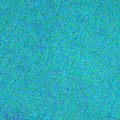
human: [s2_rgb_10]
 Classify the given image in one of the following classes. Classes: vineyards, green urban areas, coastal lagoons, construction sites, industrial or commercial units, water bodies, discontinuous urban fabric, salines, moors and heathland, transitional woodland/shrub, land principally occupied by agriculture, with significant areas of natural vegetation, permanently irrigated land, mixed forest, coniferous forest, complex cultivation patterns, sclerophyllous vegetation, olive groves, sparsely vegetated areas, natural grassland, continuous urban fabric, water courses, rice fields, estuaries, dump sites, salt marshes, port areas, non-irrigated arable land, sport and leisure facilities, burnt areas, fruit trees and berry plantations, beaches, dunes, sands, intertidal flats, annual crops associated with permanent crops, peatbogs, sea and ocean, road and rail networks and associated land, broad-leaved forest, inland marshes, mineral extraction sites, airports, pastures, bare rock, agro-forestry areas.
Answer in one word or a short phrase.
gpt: sea and ocean